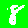
Digit: 8